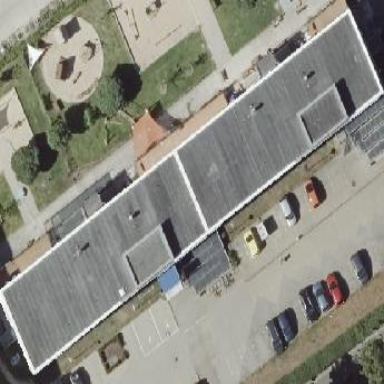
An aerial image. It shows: Office building with flat roof.